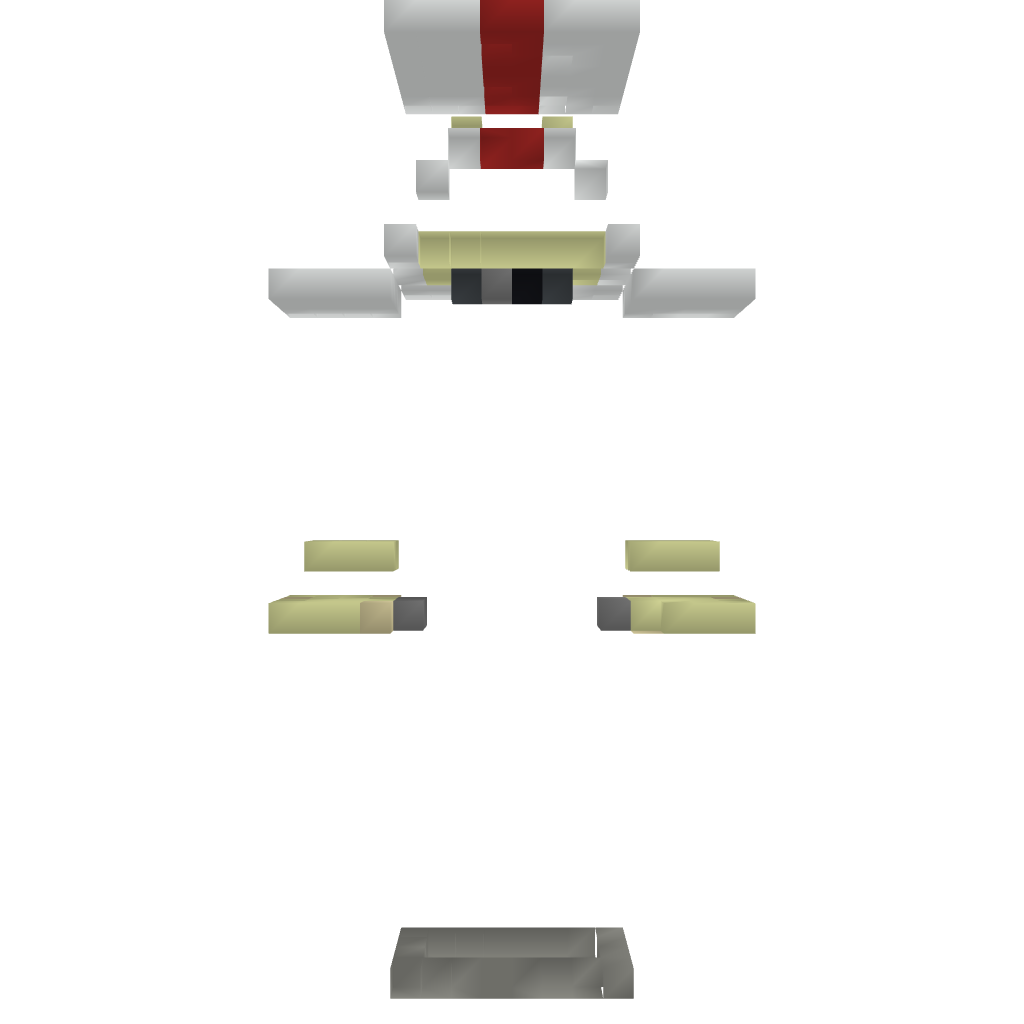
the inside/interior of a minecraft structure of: Desmond Miles Statue